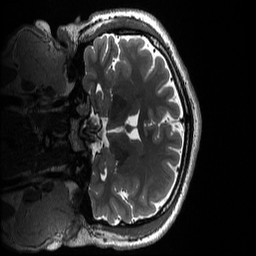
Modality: T2w
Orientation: coronal
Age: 27
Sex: male